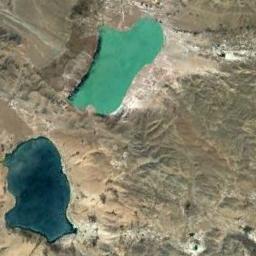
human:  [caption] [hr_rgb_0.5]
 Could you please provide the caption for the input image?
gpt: The two lakes of different colors lie in a rolling wasteland .

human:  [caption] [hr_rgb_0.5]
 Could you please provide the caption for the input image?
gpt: The ground is uneven around the lake .

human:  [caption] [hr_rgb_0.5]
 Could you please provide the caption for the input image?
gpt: There are two irregular lakes on a tan mountain, One blue and one green .

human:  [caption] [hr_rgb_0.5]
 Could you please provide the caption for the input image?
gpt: The two lakes are not the same color .

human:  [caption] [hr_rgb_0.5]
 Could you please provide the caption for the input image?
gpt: There are two green lakes with brown bare land around .